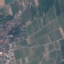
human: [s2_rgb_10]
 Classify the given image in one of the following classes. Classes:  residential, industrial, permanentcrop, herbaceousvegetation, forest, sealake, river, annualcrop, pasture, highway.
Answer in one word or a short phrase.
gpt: PermanentCrop